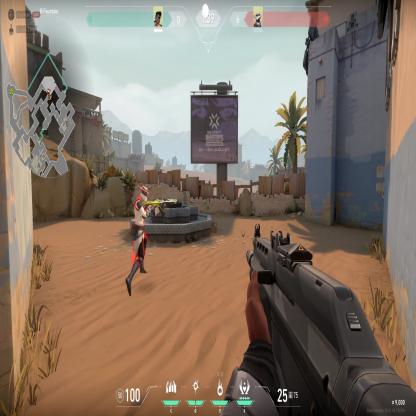
Label: enemy